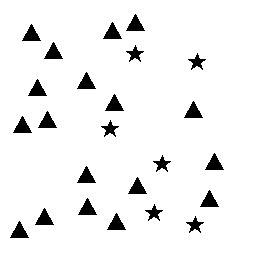
Squares: 0
Triangles: 18
Stars: 6
Total shapes: 24